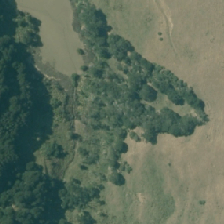
Land cover: manuka_kanuka